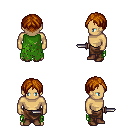
a pixel art fantasy rpg character, male body template, human, tanned skin, green tattered cape, robe skirt, brunette parted hairstyle, brown shoes, dagger, four views (front, back, left, right), 2x2 character sprite sheet, small pixel art, hard edges, no anti-aliasing